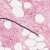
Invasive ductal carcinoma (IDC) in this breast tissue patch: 0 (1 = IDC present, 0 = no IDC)